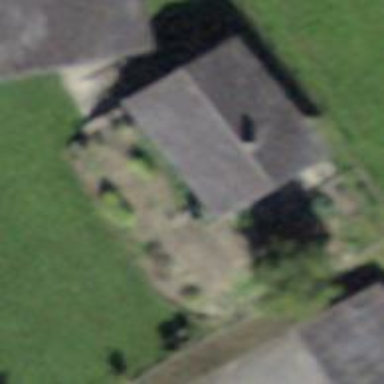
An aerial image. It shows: Shed.